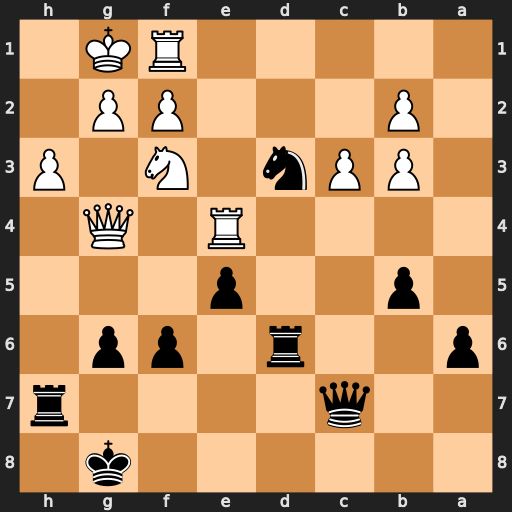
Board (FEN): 6k1/2q4r/p2r1pp1/1p2p3/4R1Q1/1PPn1N1P/1P3PP1/5RK1
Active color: b
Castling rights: -
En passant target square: -
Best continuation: f5 Qg3 fxe4